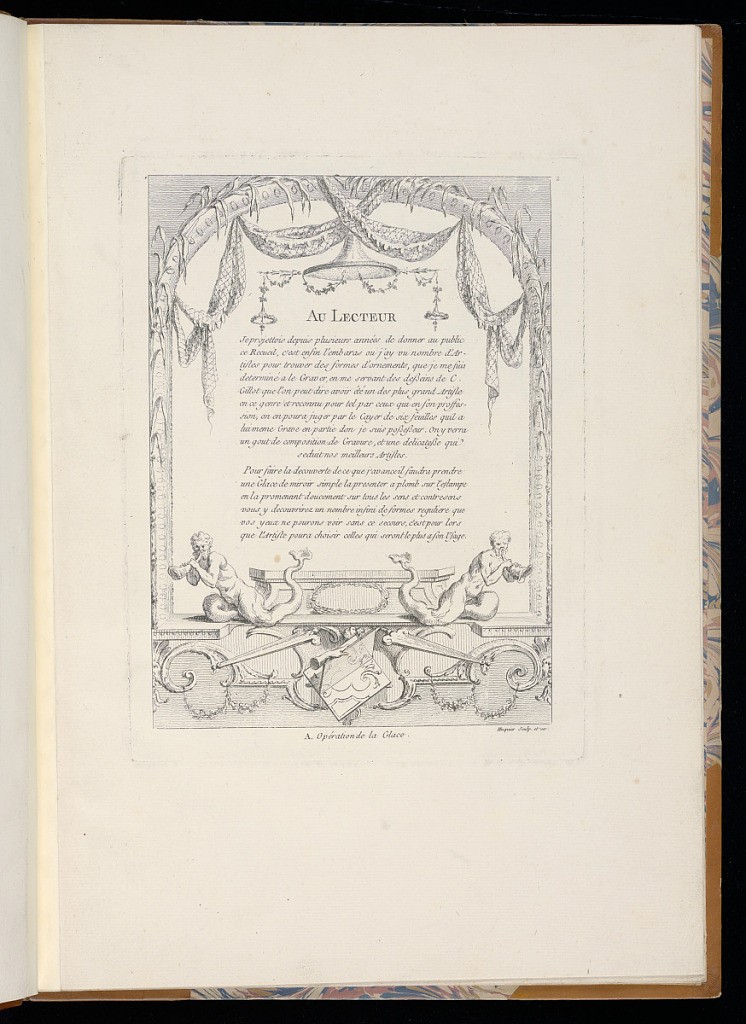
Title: AU LECTEUR
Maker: Claude Gillot, French, 1673–1722
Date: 1749–61
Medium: Etching and engraving on laid paper
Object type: Print
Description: Engraved text addressed to the reader explaining the origin and purpose of the series of bifurcated grotesque ornament panel designs. The text is framed by an arch with netting and reeds, with a base at the bottom flanked by two mermen blowing horns. Below in the center is one of the prints with a hand holding a mirror in the center to illustrate the intended use of the bifurcated designs (two per page). With rinceaux, fleurons, c-scrolls, and festoons of flowers below. The plate is titled, numbered, and signed.